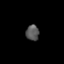
Tissue: prostate
Cell type: B cells
Senescence score: 1
Nuclear area (px): 202
Mean DAPI intensity: 85.847